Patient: sex F, age 54
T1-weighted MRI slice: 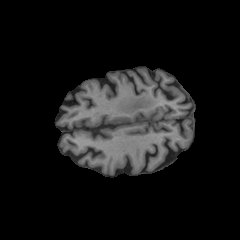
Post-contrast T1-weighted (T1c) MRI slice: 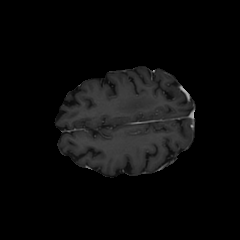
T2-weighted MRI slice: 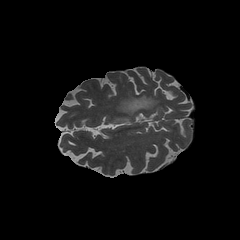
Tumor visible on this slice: yes
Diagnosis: Glioblastoma, IDH-wildtype
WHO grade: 4